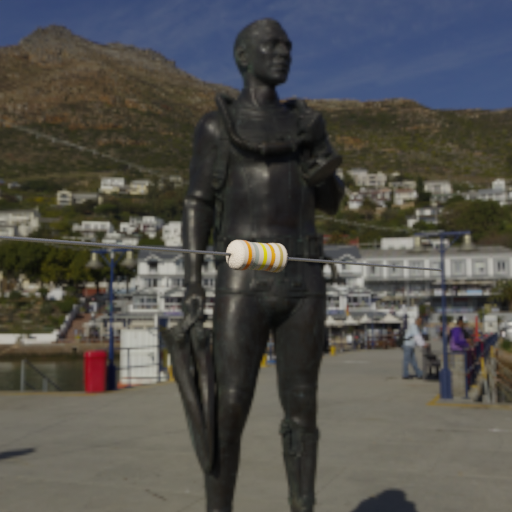
Resistor colour bands (in order): orange, silver, yellow, orange, gold